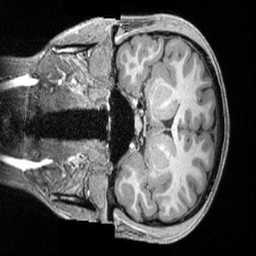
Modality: T1w
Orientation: coronal
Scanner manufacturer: siemens
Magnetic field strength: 3 T
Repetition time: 2.4 s
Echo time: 0.00222 s